Aerial crown-view tile of a tropical tree (Barro Colorado Island, Panama), acquired 20240813:
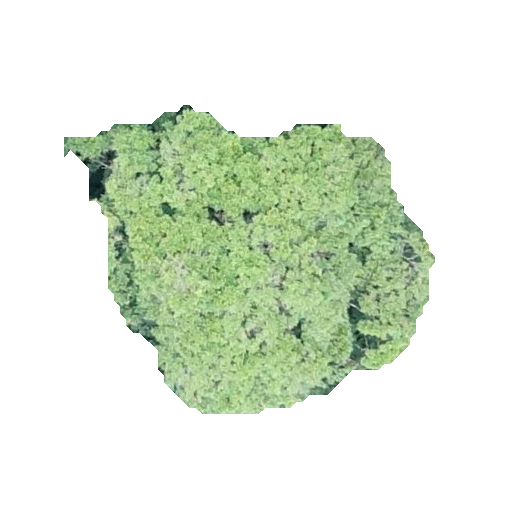
Species: Alseis blackiana
GBIF accepted scientific name: Alseis blackiana
Crown area: 117.901 m²